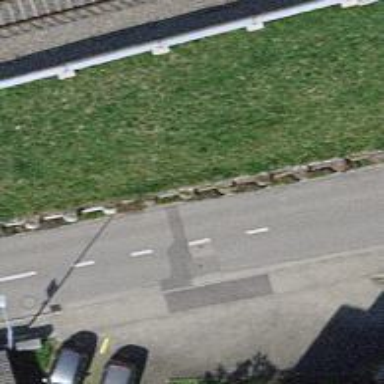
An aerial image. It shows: Residential road with asphalt surface. Sidewalk is present on the left side.